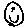
Label: smiley face